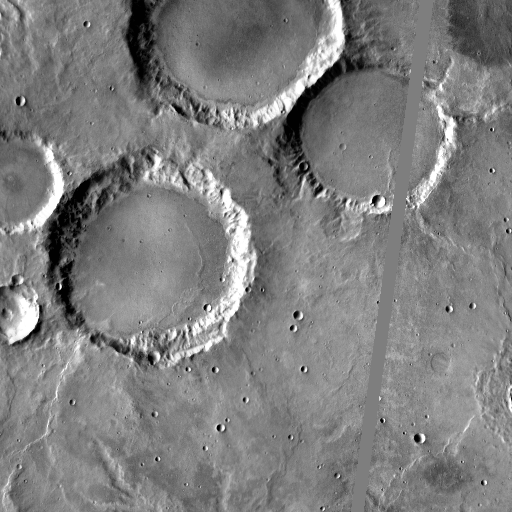
Crater classes present: Background, Other, Layered, Buried